Question: According to the <URL>, django should load templates automatically from my app if i have a folder named 'templates' in the root dir of the app.
I've added my app
'''
INSTALLED_APPS = (
'django.contrib.auth',
'django.contrib.contenttypes',
'django.contrib.sessions',
# 'django.contrib.sites',
'django.contrib.messages',
'django.contrib.staticfiles',
# Uncomment the next line to enable the admin:
'django.contrib.admin',
# Uncomment the next line to enable admin documentation:
'django.contrib.admindocs',
# Use email as username https://github.com/dabapps/django-email-as-username
'emailusernames',
'purchaseapp' # this is my app
)
'''
I've created a templates folder

and i've setup urlpatterns to use the admin as the login page
'''
urlpatterns = patterns('',
# Examples:
# url(r'^$', 'timely.views.home', name='home'),
# url(r'^timely/', include('timely.foo.urls')),
# Uncomment the admin/doc line below to enable admin documentation:
url(r'^admin/doc/', include('django.contrib.admindocs.urls')),
# Uncomment the next line to enable the admin:
url(r'^admin/', include(admin.site.urls)),
url(r'^$', hello),
url(r'^accounts/logout/$', 'django.contrib.auth.views.logout'),
url(r'^accounts/login/$', 'django.contrib.auth.views.login', {'template_name': 'admin/login.html'}),
url(r'^accounts/$', 'django.views.generic.simple.redirect_to', {'url': '/'}),
url(r'^accounts/profile/$', 'django.views.generic.simple.redirect_to', {'url': '/'}),
)
'''
i overwrote base_site.html but i can't see my customization, which i see if it add the folder to TEMPLATE_DIRS
'''
TEMPLATE_DIRS = (
"/Users/nicola/Documents/Aptana Studio 3 Workspace/timely/purchaseapp/templates",
# Put strings here, like "/home/html/django_templates" or "C:/www/django/templates".
# Always use forward slashes, even on Windows.
# Don't forget to use absolute paths, not relative paths.
)
'''
What am i doing wrong?
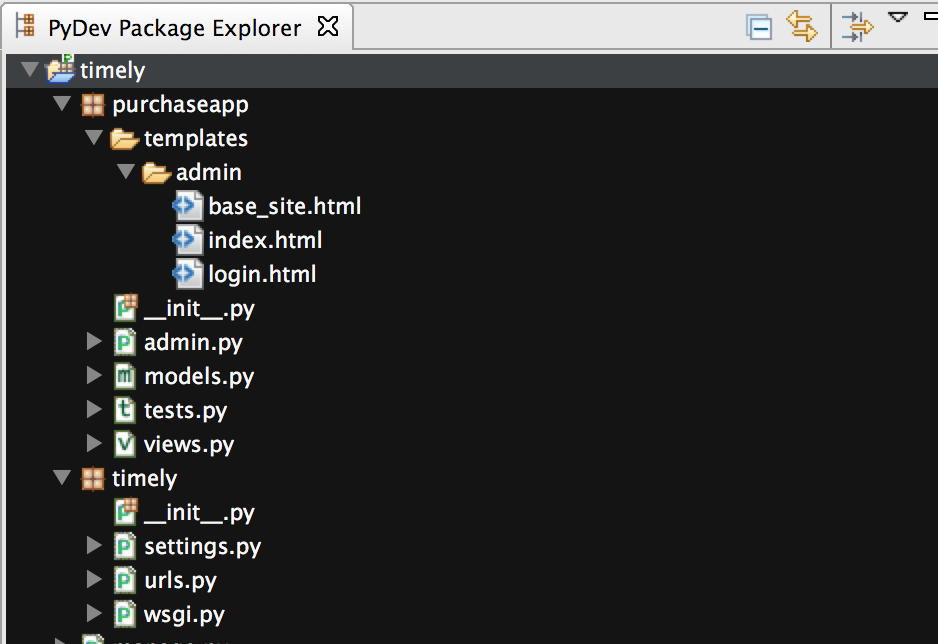
Answer: The problem was that probably django stops searching when it founds a valid template so my app had to come first than the contrib admin
'''
INSTALLED_APPS = (
'django.contrib.auth',
'django.contrib.contenttypes',
'django.contrib.sessions',
# 'django.contrib.sites',
'django.contrib.messages',
'django.contrib.staticfiles',
'purchaseapp', #this is my app
# Uncomment the next line to enable the admin:
'django.contrib.admin',
# Uncomment the next line to enable admin documentation:
'django.contrib.admindocs',
# Use email as username https://github.com/dabapps/django-email-as-username
'emailusernames',
)
'''